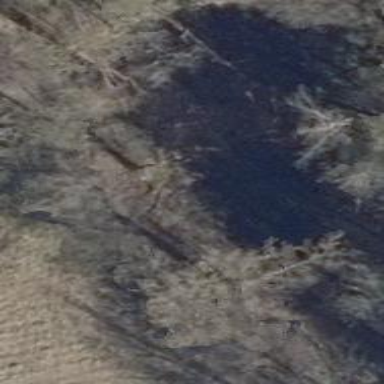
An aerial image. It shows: Bog wetland.